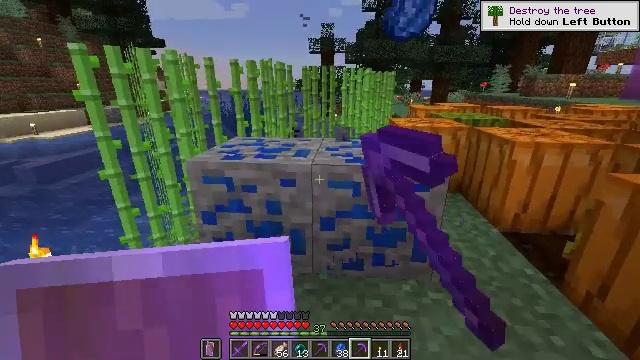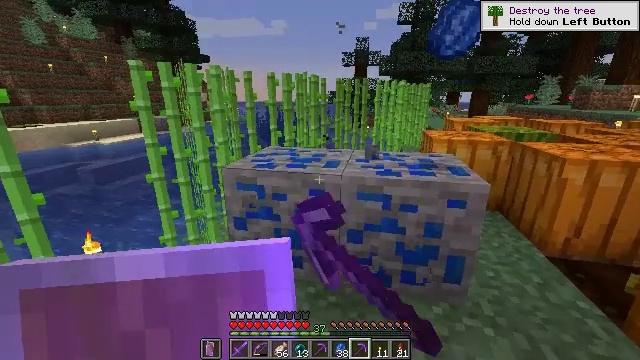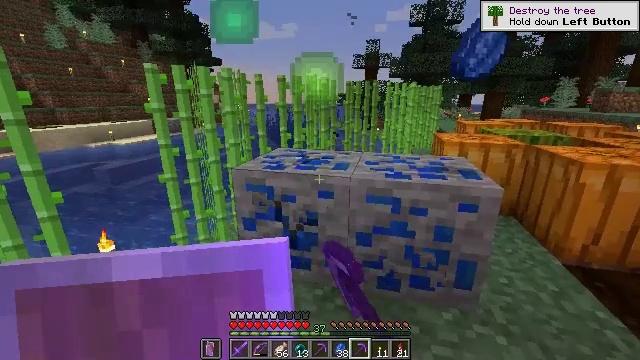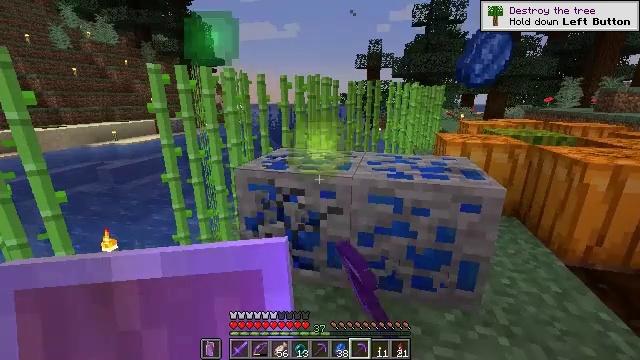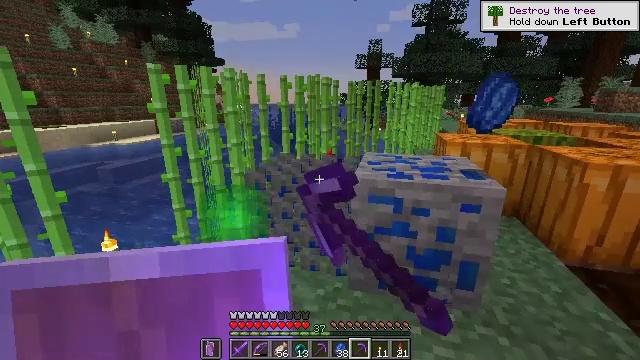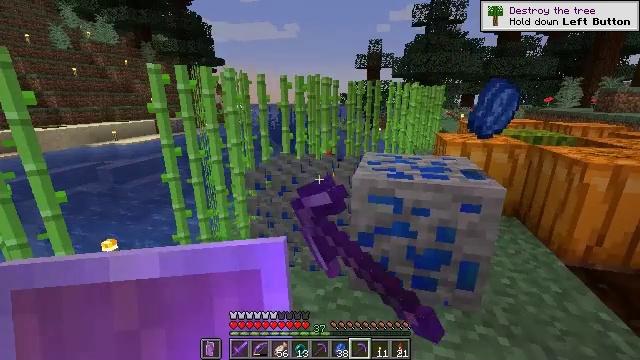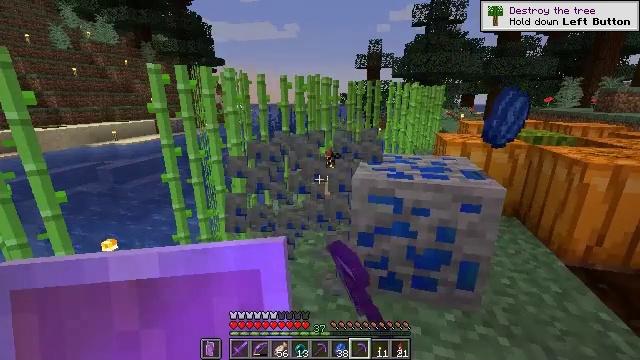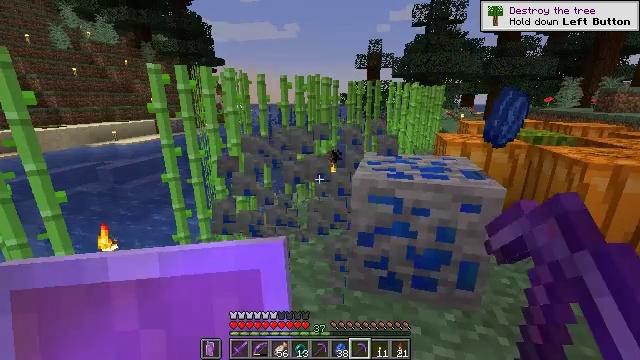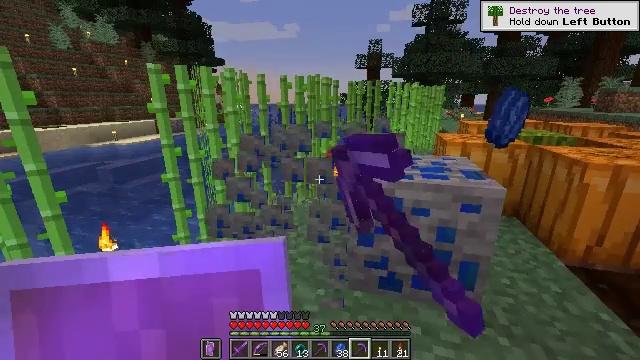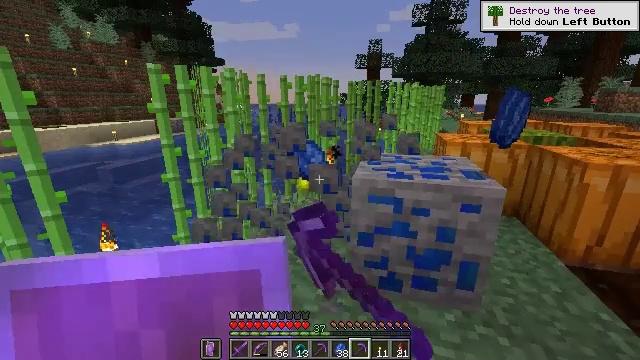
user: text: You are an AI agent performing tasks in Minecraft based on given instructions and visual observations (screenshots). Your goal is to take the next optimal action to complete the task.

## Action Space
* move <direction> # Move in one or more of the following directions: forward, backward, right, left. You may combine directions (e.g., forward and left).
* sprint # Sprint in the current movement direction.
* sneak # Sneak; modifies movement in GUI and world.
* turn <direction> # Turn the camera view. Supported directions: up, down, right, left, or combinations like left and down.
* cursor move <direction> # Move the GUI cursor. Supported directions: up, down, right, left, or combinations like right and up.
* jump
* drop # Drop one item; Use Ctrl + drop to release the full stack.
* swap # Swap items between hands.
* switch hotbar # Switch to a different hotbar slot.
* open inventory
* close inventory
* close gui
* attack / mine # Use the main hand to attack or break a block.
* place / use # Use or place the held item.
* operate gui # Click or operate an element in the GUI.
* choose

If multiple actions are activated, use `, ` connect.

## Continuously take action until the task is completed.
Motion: motion action
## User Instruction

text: Dig for lapis ore in caves.
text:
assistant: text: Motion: turn left and up, attack / mine
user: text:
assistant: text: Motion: turn left, attack / mine
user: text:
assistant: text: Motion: attack / mine
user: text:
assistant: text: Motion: attack / mine
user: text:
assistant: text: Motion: attack / mine
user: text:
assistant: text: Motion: attack / mine
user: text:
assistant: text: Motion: attack / mine
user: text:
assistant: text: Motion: attack / mine
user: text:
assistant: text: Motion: attack / mine
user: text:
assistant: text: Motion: attack / mine